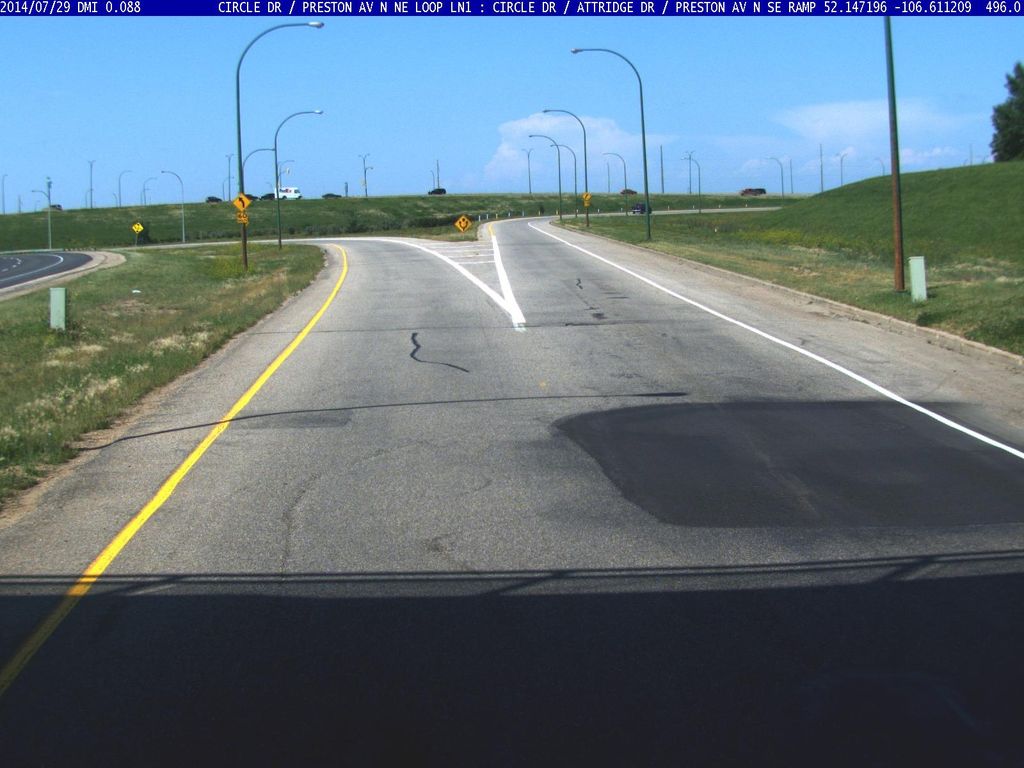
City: saskatoon